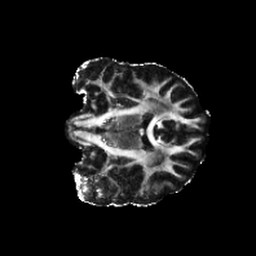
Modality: FA
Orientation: coronal
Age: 26
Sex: female
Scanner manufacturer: siemens
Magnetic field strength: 6.98 T
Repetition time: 7.776 s
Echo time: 0.076 s